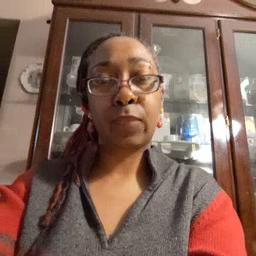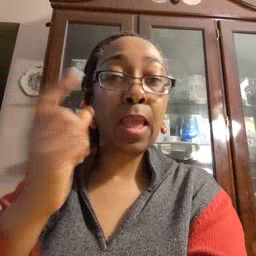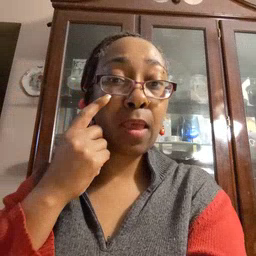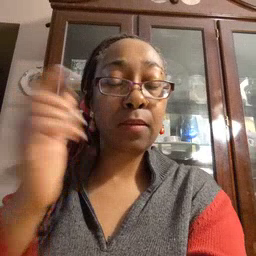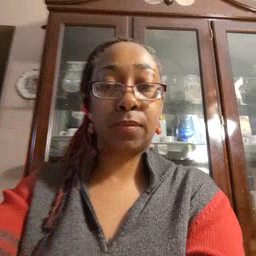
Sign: eye